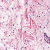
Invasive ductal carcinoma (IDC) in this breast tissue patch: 0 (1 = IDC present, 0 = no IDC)